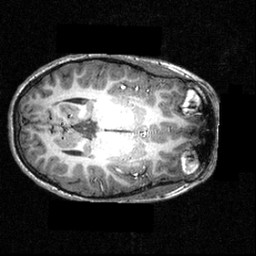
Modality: T1w
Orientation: axial
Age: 12
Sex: female
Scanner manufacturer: siemens
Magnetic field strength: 3.951 T
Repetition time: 1.5 s
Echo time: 0.00335 s